Field crop: maize
Growth stage: 2
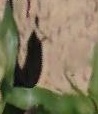
Species: maize